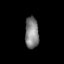
Tissue: lung
Cell type: Epithelial cells
Senescence score: 0.1974
Nuclear area (px): 421
Mean DAPI intensity: 129.036